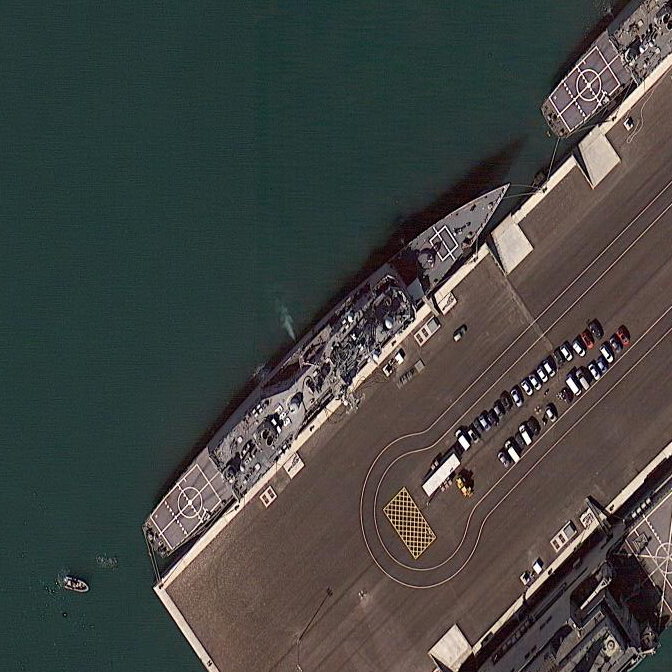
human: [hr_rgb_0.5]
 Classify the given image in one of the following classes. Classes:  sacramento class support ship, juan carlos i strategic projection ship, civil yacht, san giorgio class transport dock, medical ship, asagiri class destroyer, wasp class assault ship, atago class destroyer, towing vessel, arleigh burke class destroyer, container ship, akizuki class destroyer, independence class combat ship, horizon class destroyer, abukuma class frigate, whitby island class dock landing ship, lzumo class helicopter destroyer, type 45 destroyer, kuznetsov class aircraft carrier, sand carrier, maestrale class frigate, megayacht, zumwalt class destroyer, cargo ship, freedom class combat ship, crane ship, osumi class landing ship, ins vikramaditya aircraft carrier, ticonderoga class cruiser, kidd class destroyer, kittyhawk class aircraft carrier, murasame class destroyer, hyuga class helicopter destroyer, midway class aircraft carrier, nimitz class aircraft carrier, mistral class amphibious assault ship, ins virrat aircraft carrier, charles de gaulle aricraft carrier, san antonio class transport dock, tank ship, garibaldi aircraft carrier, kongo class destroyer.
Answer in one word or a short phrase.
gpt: Ticonderoga class cruiser